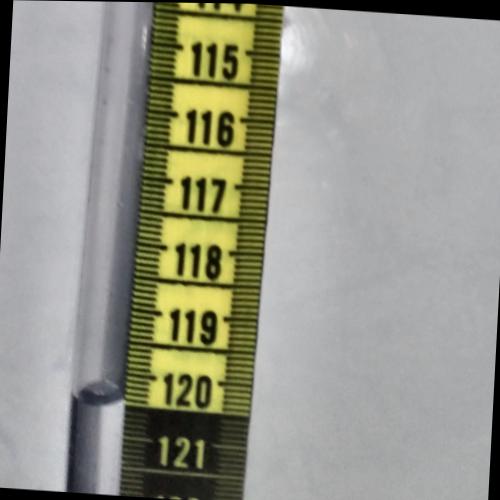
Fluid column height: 120.4 cm